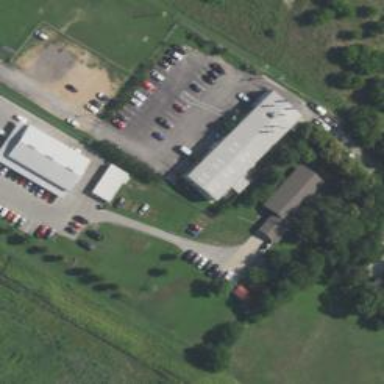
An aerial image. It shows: Building used as car repair shop.